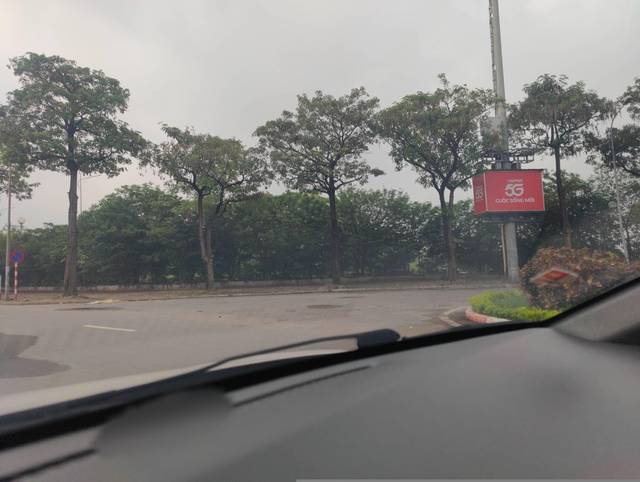
Region: Vietnam
Coordinates: 21.017, 105.767